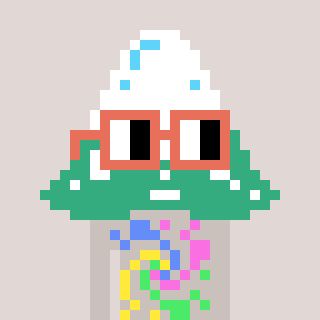
a pixel art character with square orange glasses, a snowy mountain-shaped head and a foggrey-colored body on a warm background